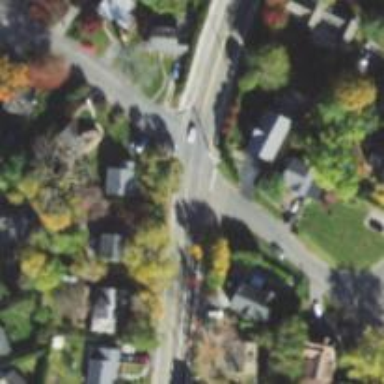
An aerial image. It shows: Unmarked crossing on the road.